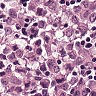
Metastatic tissue present: yes